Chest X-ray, AP view. Patient: 27 years old, sex F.
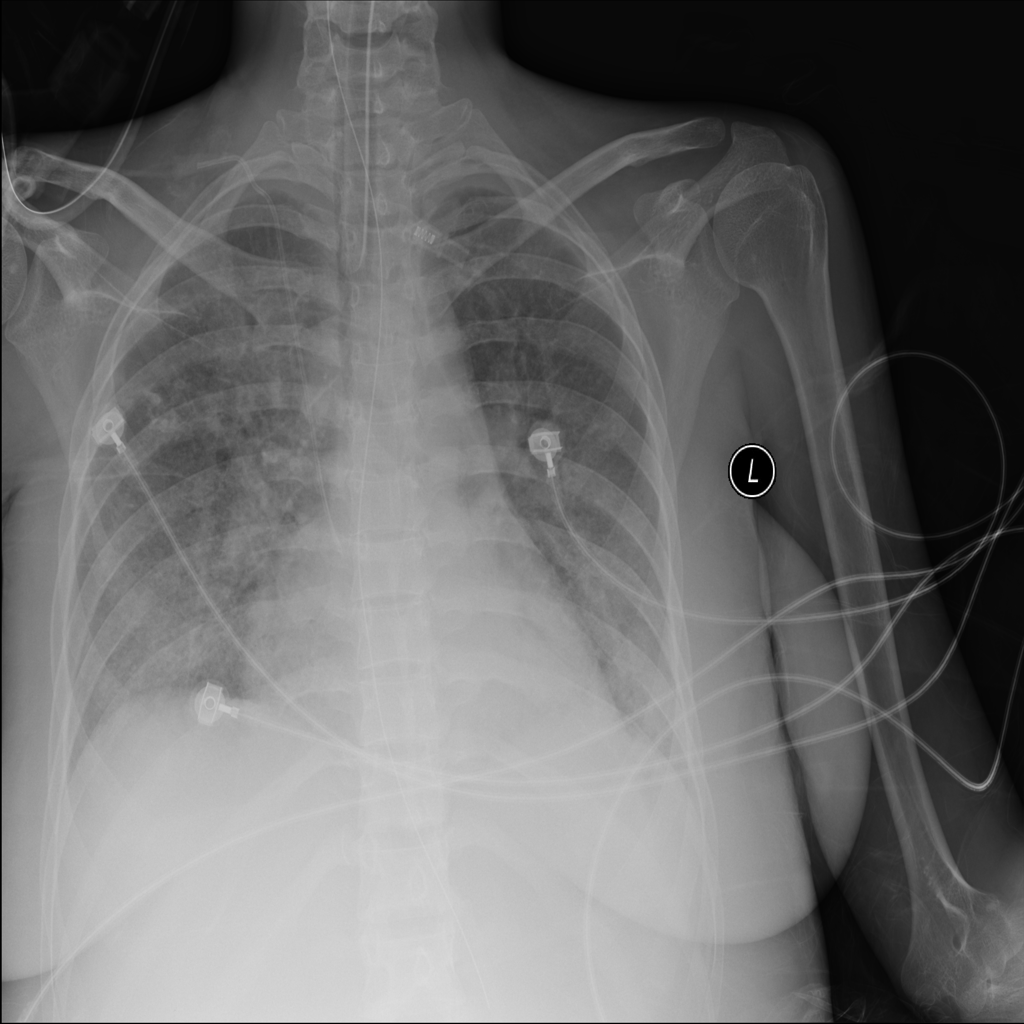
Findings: Atelectasis, Edema, Infiltration